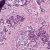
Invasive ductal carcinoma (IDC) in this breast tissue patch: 1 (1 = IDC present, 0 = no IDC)